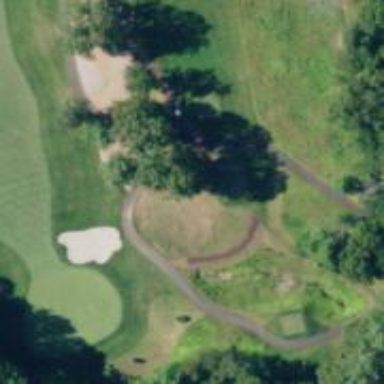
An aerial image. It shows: Footway that resembles golf path.